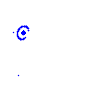
Particle: pion